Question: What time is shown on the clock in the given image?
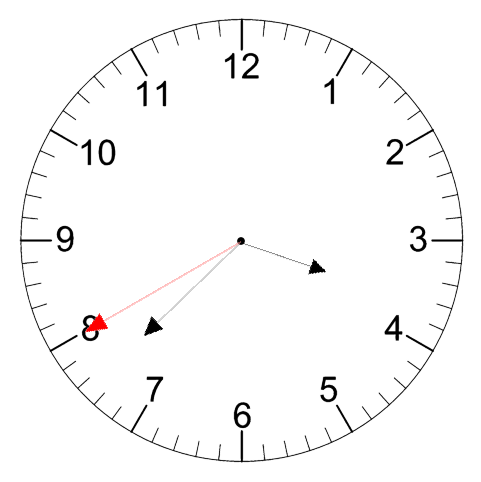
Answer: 03:37:40